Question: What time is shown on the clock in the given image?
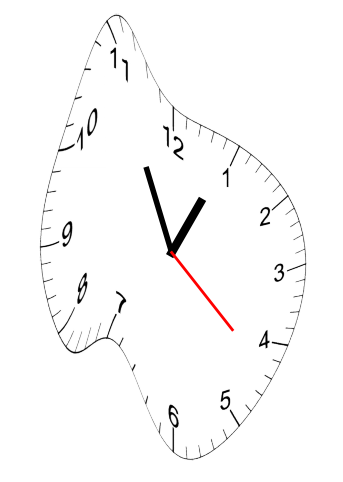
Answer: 12:55:22